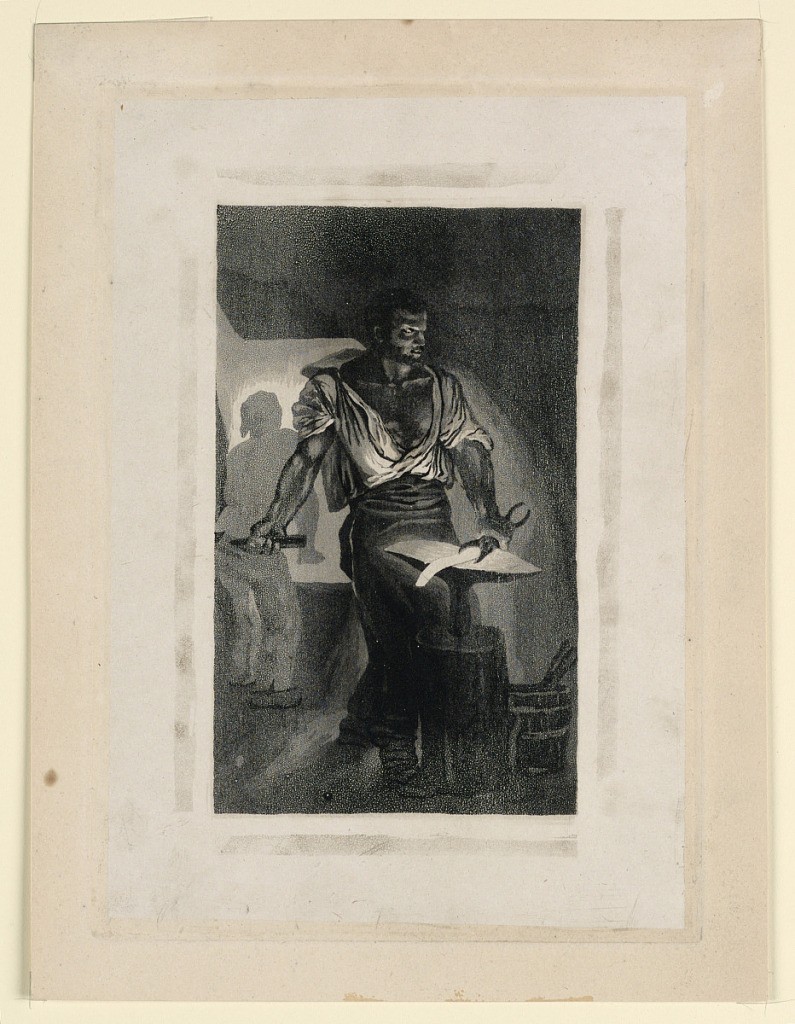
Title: The Blacksmith
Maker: Eugène Delacroix, French, 1798 - 1863
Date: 1833
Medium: Aquatint on paper
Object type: Print
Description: A blacksmith works on te anvil; a journeyman before the fire.